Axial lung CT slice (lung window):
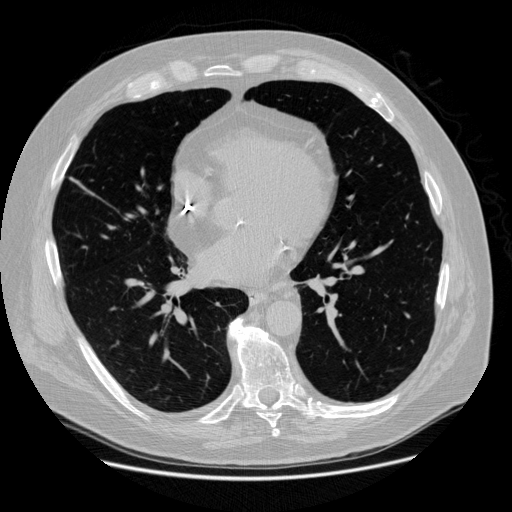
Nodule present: no